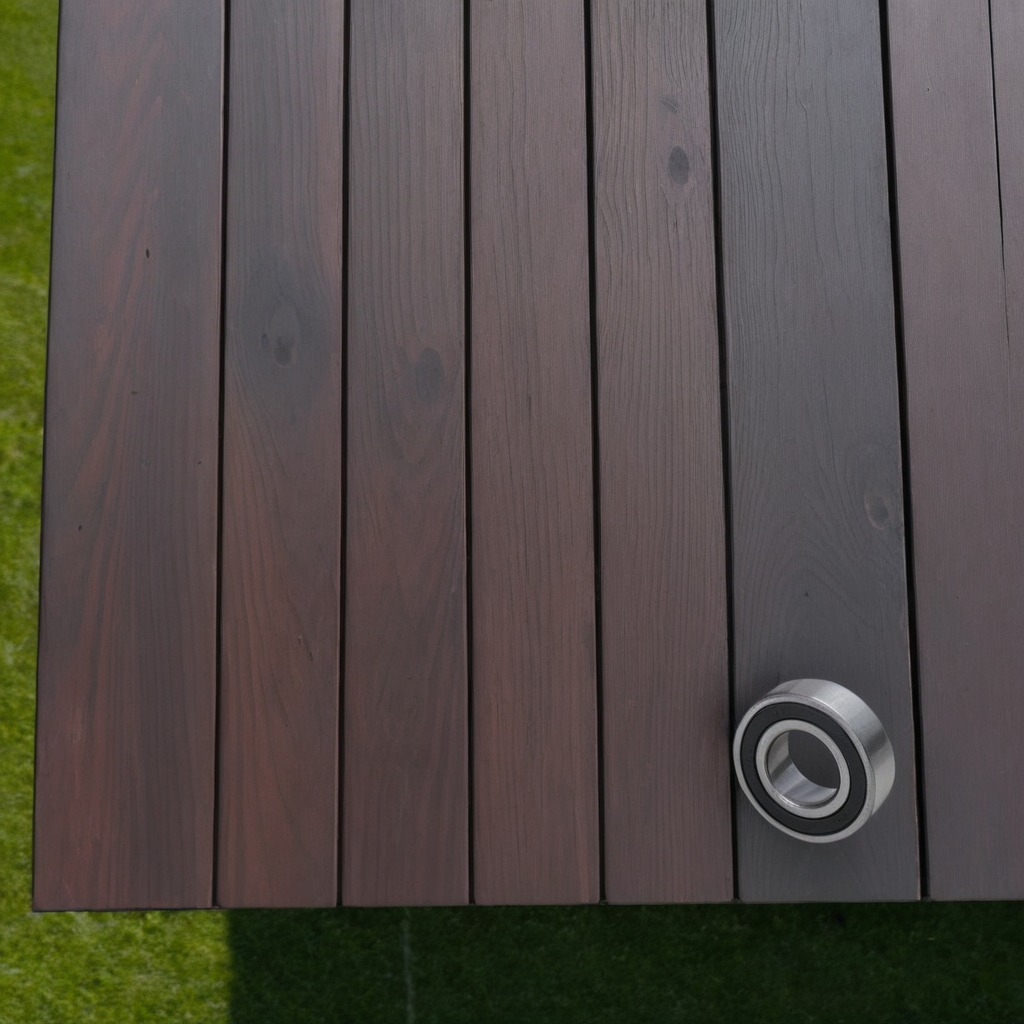
A metal ball bearing is lying on the wood workbench in an outdoor DIY or construction setup afternoon light completely empty.